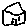
Label: house